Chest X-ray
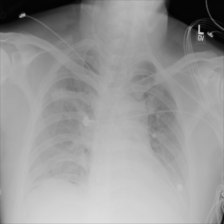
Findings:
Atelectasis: positive
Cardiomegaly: negative
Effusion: negative
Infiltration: positive
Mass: negative
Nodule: negative
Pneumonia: negative
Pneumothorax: negative
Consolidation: positive
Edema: negative
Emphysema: negative
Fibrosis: negative
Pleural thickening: negative
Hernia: negative